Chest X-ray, PA view. Patient: 35 years old, sex M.
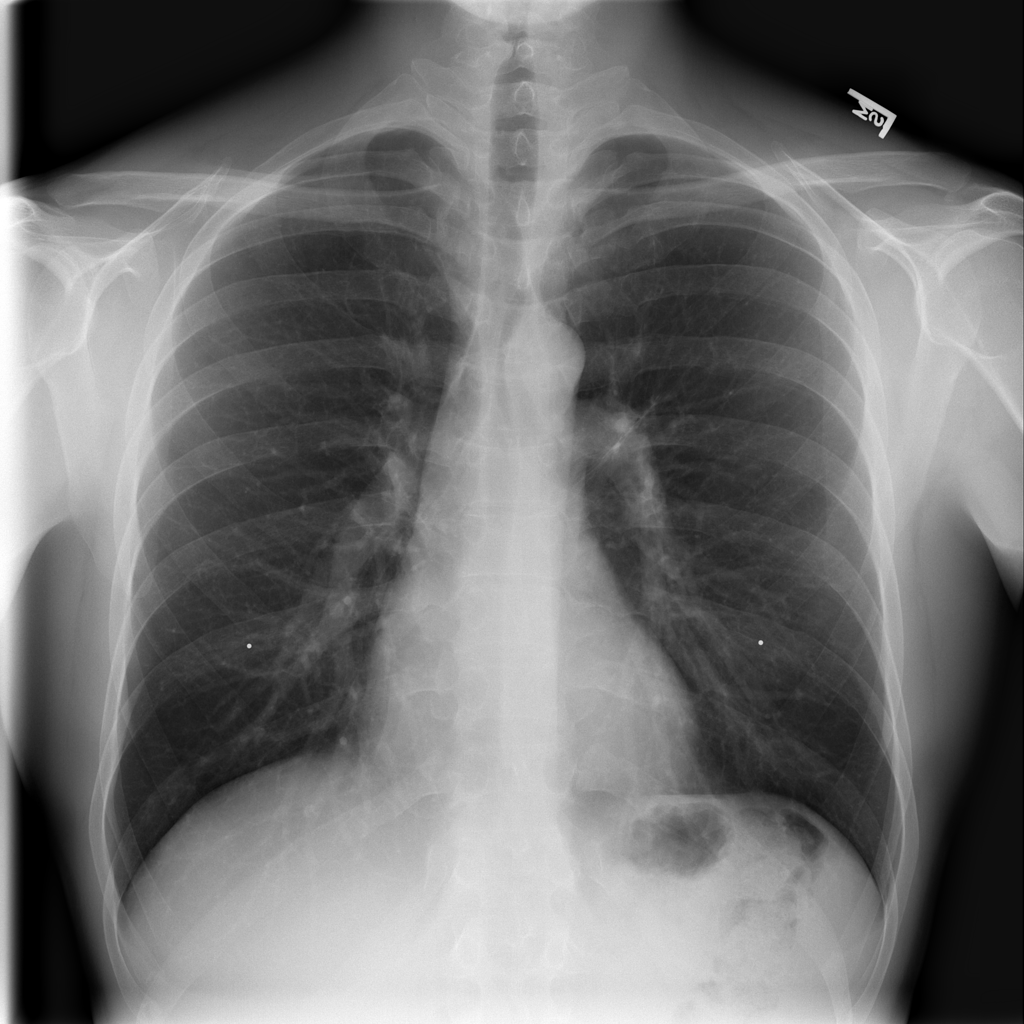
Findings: No Finding